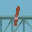
Label: 1